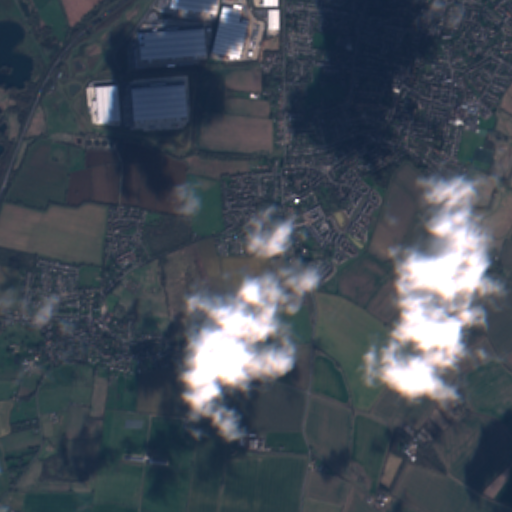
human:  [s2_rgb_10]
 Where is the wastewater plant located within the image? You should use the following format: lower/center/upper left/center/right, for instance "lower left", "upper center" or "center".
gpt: The wastewater plant is located in the upper left of the image.
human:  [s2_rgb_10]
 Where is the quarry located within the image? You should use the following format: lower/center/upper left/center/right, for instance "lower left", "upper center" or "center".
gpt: There is no quarry in the image.